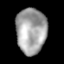
Tissue: lung
Cell type: Epithelial cells
Senescence score: 0.2045
Nuclear area (px): 1353
Mean DAPI intensity: 163.284